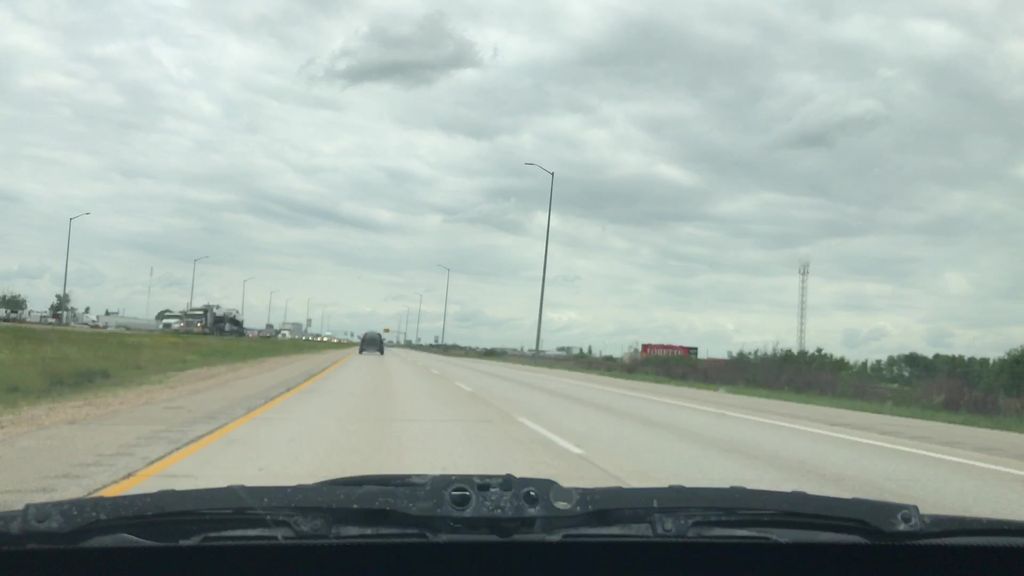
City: winnipeg